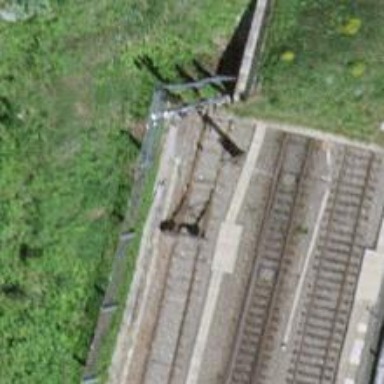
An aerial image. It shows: Railway buffer stop.